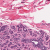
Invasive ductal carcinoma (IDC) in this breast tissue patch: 0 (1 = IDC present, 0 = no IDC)